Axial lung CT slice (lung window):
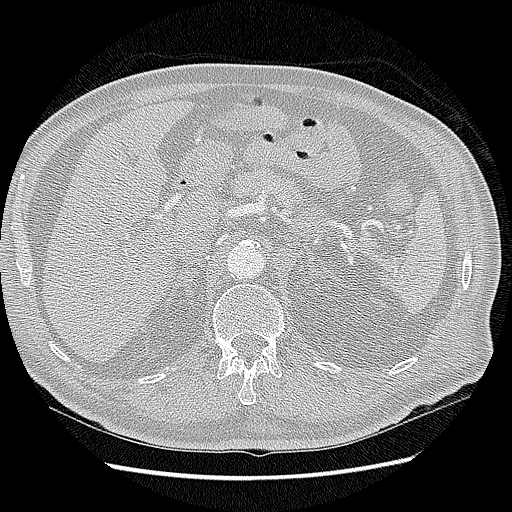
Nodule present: no